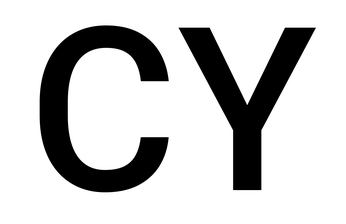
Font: Roboto_Medium